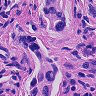
Metastatic tissue present: yes